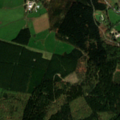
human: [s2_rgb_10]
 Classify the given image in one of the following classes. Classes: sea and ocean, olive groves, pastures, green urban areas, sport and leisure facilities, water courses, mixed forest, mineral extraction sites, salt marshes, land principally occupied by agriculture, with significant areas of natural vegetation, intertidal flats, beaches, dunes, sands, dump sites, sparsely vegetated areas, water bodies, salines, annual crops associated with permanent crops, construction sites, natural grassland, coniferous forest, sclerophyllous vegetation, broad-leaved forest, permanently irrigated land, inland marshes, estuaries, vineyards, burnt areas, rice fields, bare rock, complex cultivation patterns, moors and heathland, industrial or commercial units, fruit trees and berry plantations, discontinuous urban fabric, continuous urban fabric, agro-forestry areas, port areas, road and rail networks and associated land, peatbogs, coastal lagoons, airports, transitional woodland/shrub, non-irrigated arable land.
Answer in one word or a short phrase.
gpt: pastures, mixed forest, moors and heathland